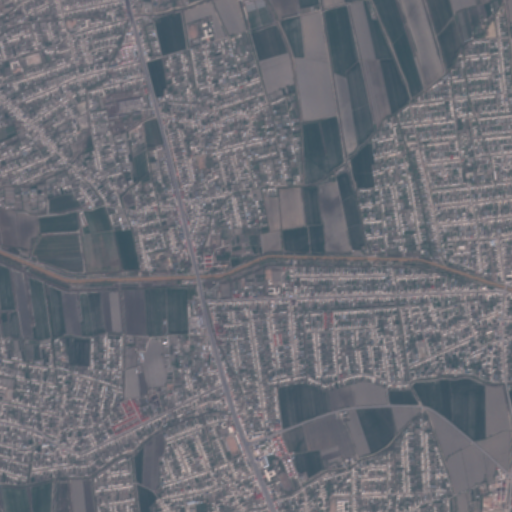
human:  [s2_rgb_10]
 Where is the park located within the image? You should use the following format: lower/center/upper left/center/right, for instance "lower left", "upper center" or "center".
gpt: The park is located in the lower center of the image.
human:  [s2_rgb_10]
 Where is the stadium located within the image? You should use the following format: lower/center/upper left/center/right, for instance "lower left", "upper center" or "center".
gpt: The stadium is located in the lower center of the image.
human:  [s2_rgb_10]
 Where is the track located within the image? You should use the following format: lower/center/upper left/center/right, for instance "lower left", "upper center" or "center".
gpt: The track is located in the lower center of the image.
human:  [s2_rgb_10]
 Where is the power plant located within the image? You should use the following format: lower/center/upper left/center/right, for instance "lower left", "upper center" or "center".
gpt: There is no power plant in the image.